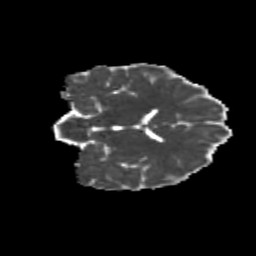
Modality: MD
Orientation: coronal
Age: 14
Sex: female
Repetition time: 9.512 s
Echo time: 0.089 s